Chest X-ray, PA view. Patient: 40 years old, sex M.
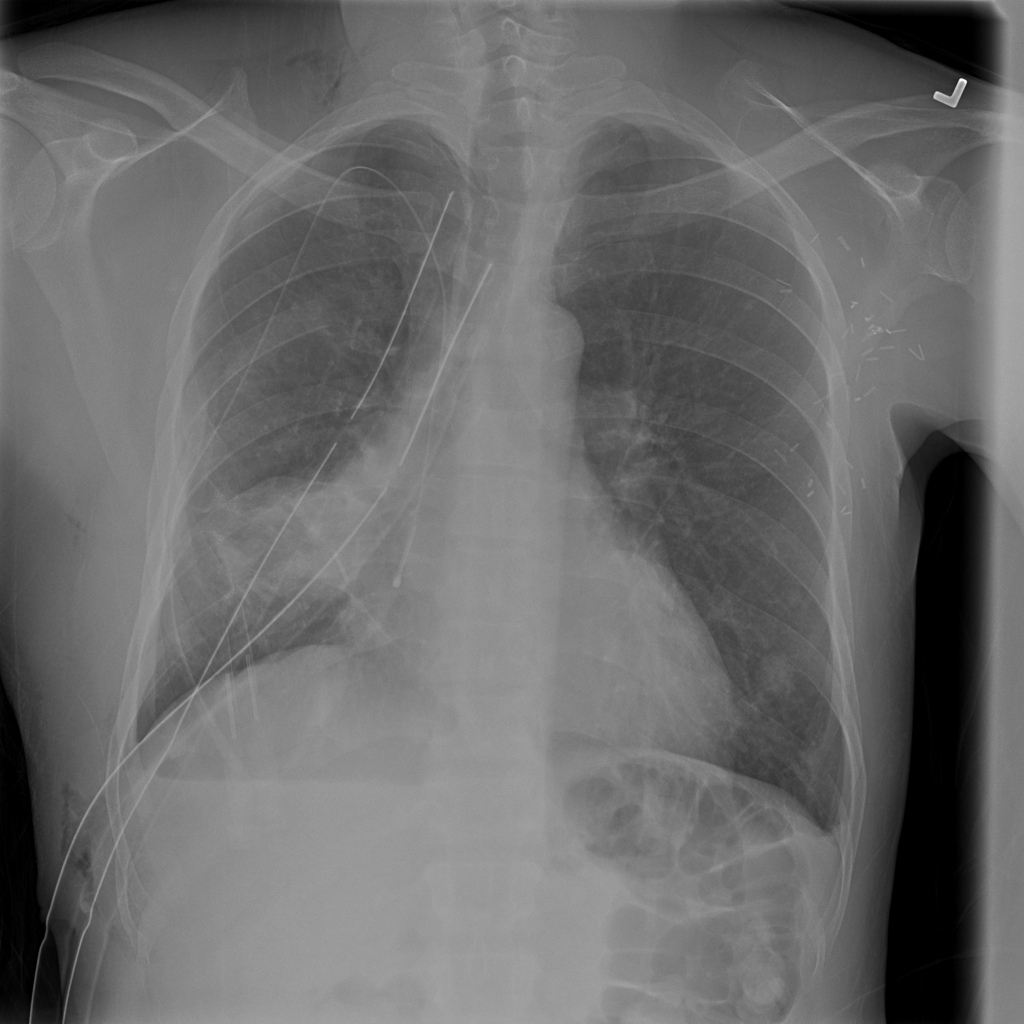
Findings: Atelectasis, Emphysema, Mass